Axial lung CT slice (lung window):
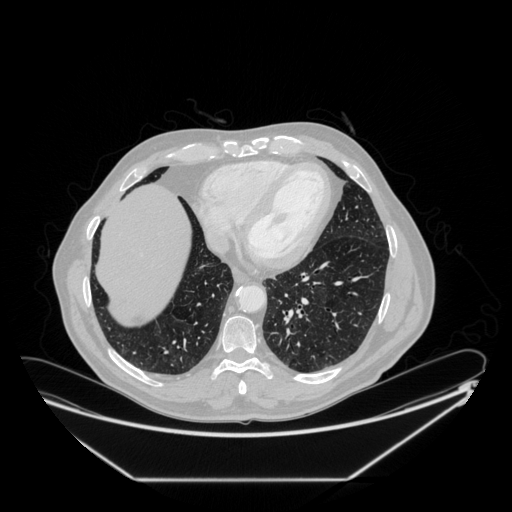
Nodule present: no